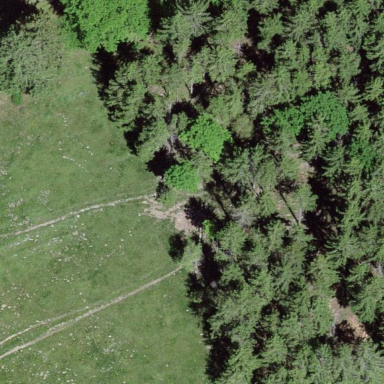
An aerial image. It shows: Evergreen forest with needle-leaved trees.